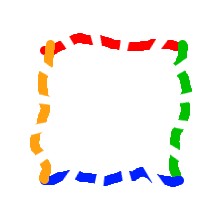
Shape: square